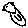
Label: bird